Question: When I try to add p-values to multifacet ggplot with different scales, they are getting shifted, although in facet_wrap to ggplot and add_xy_position to stats I indicate scales="free":

my code chunks:
'''
stat_c <- dat_c %>%
group_by(antigen , region) %>%
wilcox_test(norm_mean ~ genotype , alternative = "greater") %>%
adjust_pvalue(method = "bonferroni") %>%
add_significance("p.adj") %>%
add_xy_position(x = "region" , dodge = 0.8 , scales = "free")
plt_c <- ggplot(dat_c , aes(x = region , y = norm_mean , color = genotype)) +
geom_boxplot(outlier.shape=NA) +
geom_jitter(position=position_jitterdodge()) +
facet_wrap(~antigen , scales = "free" ) +
ggtitle(label = "DRS hit IHC in tent5c KO")
plt_c +
stat_pvalue_manual(stat_c , label = "p.adj") +
scale_y_continuous(expand = expansion(mult = c(0,0.1)))
'''
I'd be supergrateful for any help!
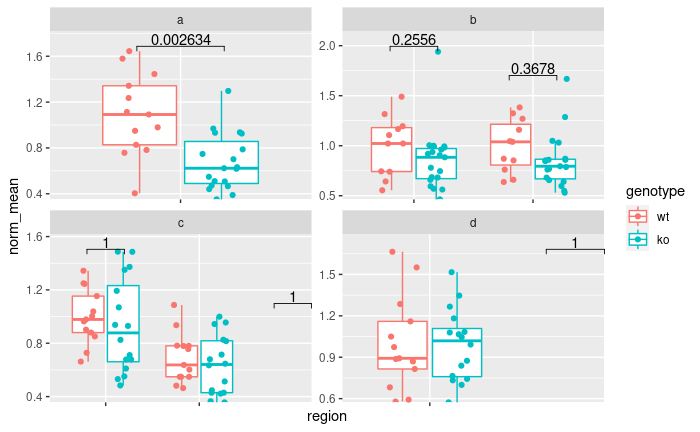
Answer: I just ran into the same issue with some data I was working with. The trick is to calculate the pvalues for each facet independently and rbind the tables togehter. This way the x-values for each facet are derived independently.
Your solution may look something like this:
'''
antigens = levels(factor(dat_c$antigen))
i = 0
res.stat.test = ""
for (a in antigens){
print(a)
df = dat_c %>% filter(antigen == a)
stat.test = df %>%
group_by(region) %>%
wilcox_test(., norm_mean ~ genotype, alternative = "greater") %>%
adjust_pvalue(method = "bonferroni") %>%
add_significance("p.adj") %>%
add_xy_position(x = "region", fun = "max", dodge = 0.8)
if (i == 0){
res.stat.test = stat.test
} else {
res.stat.test = rbind(res.stat.test, stat.test)
}
}
plt_c <- ggplot(dat_c , aes(x = region , y = norm_mean , color = genotype)) +
geom_boxplot(outlier.shape=NA) +
geom_jitter(position=position_jitterdodge()) +
facet_wrap(~antigen , scales = "free" ) +
stat_pvalue_manual(res.stat.test, label = "p.adj", tip.length = 0.05, step.increase = 0.01) +
ggtitle(label = "DRS hit IHC in tent5c KO")
'''